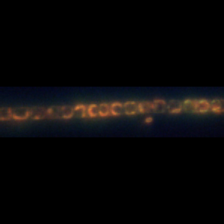
Taxon: Skeletonema
Group: Diatoms